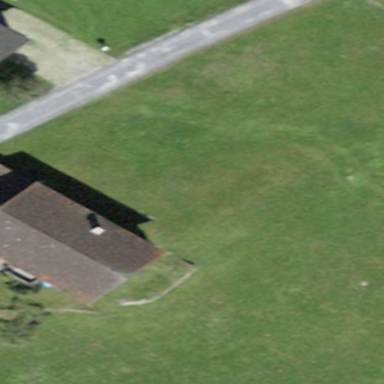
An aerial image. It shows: Building with tiled roof.